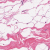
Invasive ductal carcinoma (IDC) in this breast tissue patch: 0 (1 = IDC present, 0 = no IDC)